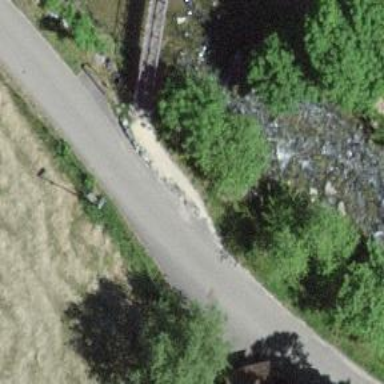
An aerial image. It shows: Paved footway.